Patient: sex M, age 49
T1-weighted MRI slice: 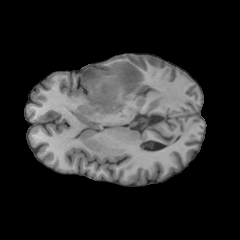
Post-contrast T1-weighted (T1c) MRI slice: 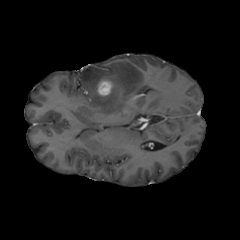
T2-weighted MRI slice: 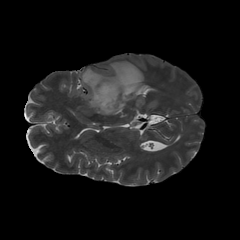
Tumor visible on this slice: yes
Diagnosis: Glioblastoma, IDH-wildtype
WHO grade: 4